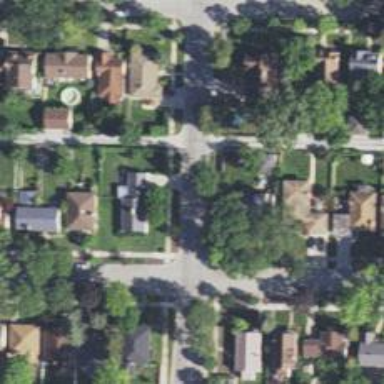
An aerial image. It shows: Alley classified as service road.